高三 · 计数
某校一个课外学习小组为研究某作物种子的发芽率 $\mathrm{y}$ 和温度 $\mathrm{x}$ (单位: ${ }^{\circ} \mathrm{C}$ ) 的关系, 在 20 个不同

由此散点图, 在 $10^{\circ} \mathrm{C}$ 至 $40^{\circ} \mathrm{C}$ 之间, 下面四个回归方程类型中最适宜作为发芽率 $\mathrm{y}$ 和温度 $\mathrm{x}$ 的回归方程类型的是 ( )
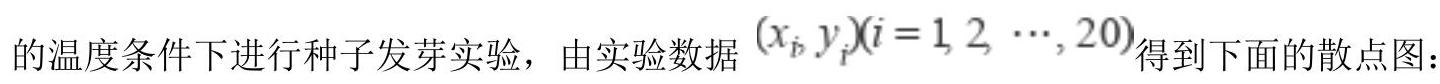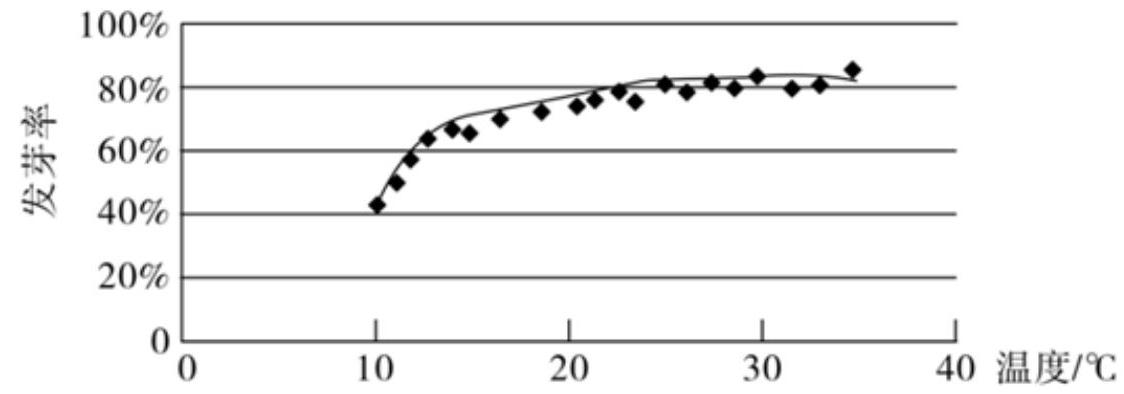
A. $\hat{y}=
答案: D
解析: 由散点图分布可知, 散点图分布在一个对数函数的图象附近,因此，最适合作为发芽率 $y$ 和温度 $x$ 的回归方程类型的是 $y=a+b \ln x$.故答案为: D.